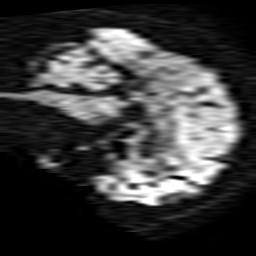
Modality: TRACE
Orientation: sagittal
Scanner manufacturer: ge
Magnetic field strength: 1.5 T
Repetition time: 8 s
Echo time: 0.097 s